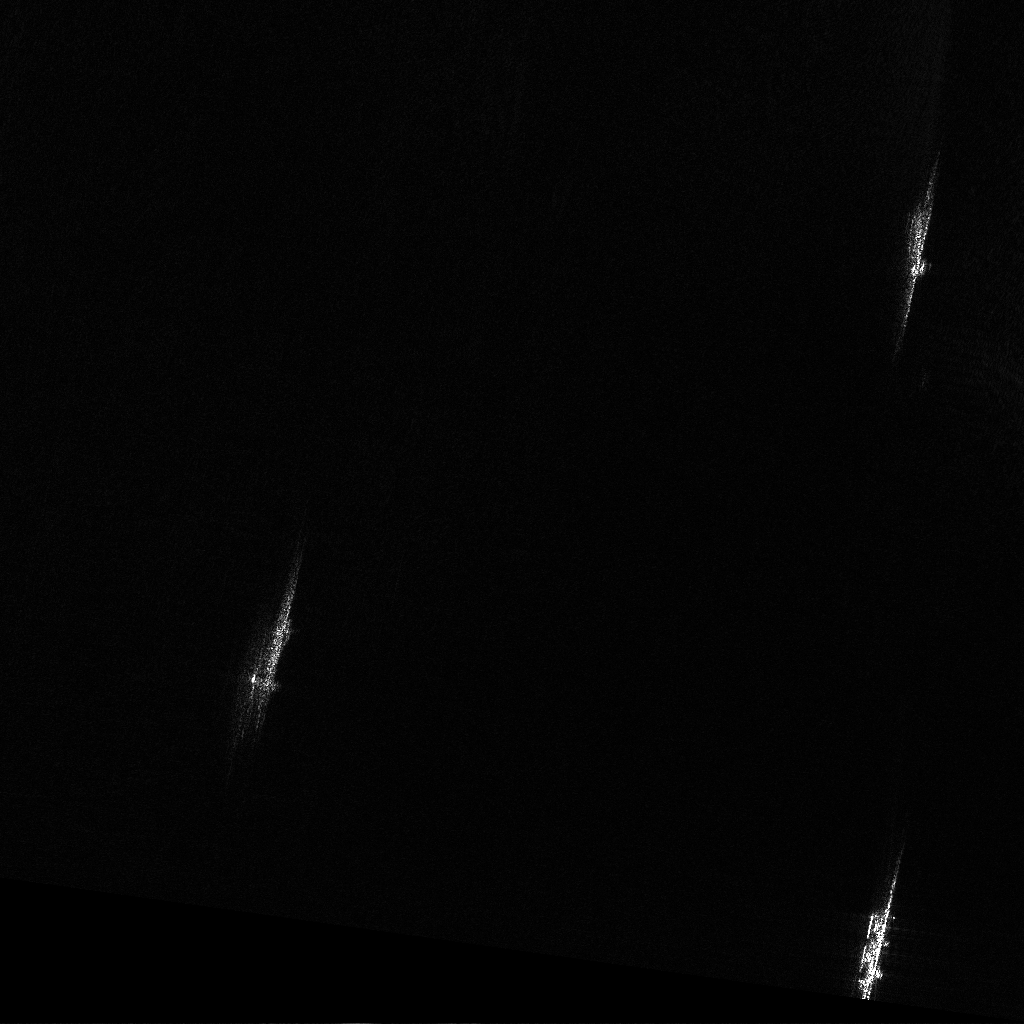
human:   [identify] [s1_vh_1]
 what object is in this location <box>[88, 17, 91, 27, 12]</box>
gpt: <ref>1 small cell-container at the top right</ref>

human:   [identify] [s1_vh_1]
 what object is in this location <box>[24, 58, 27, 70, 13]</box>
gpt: <ref>1 medium cell-container at the left</ref>

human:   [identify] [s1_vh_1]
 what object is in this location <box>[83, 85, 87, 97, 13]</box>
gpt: <ref>1 medium cell-container at the bottom right</ref>